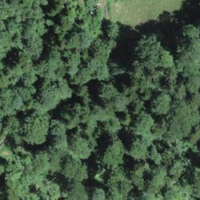
EUNIS habitat code: 44
Species observed at this site:
Geum rivale